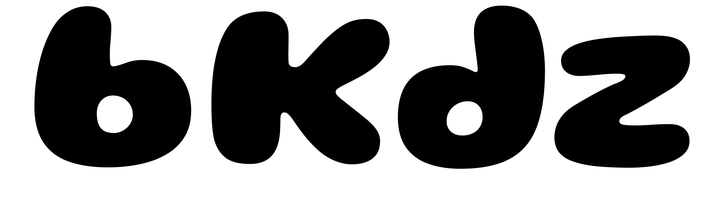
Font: Gluten_ExtraBold